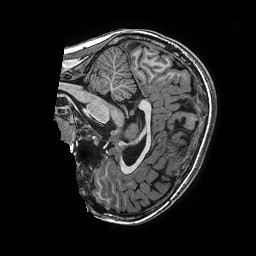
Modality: T1w
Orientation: sagittal
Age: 12
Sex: female
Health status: ill
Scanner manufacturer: ge
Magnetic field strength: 3 T
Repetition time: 0.0077 s
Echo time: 0.003436 s